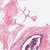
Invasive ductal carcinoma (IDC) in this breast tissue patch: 0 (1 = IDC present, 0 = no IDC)